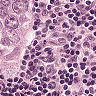
Metastatic tissue present: yes